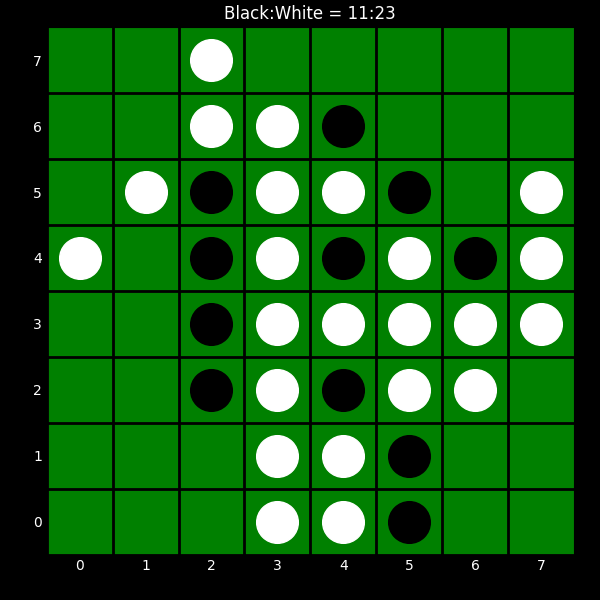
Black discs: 11
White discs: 23